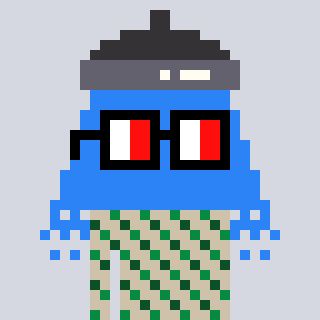
a pixel art character with square glasses with black frames and red eyes, a shower-shaped head and a bege-colored body on a cool background